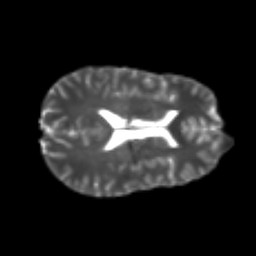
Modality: T2w
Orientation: axial
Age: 24
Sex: male
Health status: healthy
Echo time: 0.074 s